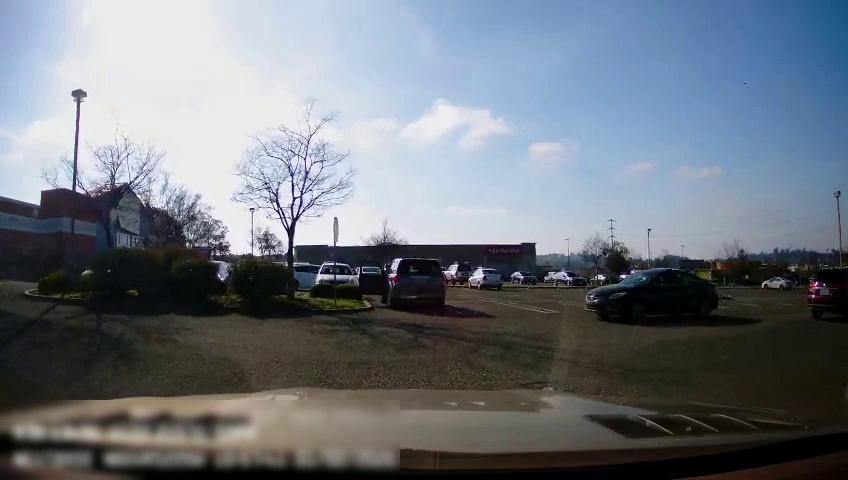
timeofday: Day
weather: Sunny
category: Drivable Space
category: Vehicles | SUV
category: Vehicles | Car
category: Vehicles | SUV
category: Vehicles | Car
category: Vehicles | Car